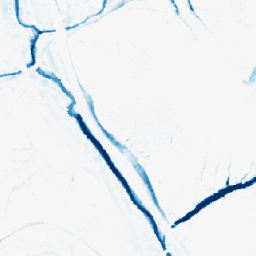
Category: morphological
Decomposition family: morphological_ellipse
Decomposition parameters: operation: closing
width: 10
height: 10
Upsampling method: nearest
Upsampling parameters: scale: 4
Upsampling scale: 4